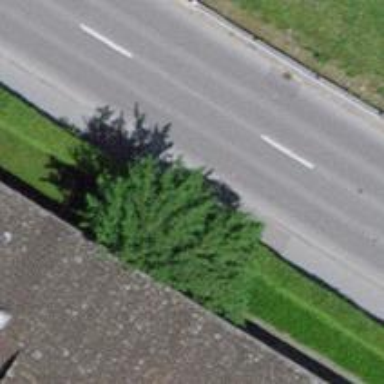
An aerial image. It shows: Hedge acting as barrier.